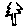
Label: tree